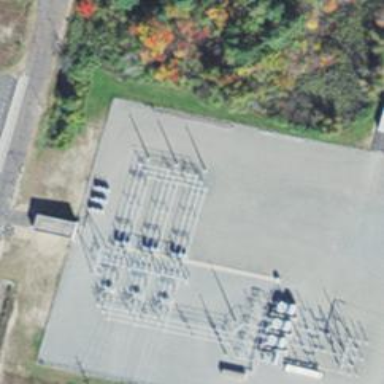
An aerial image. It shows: Switch used for power control.